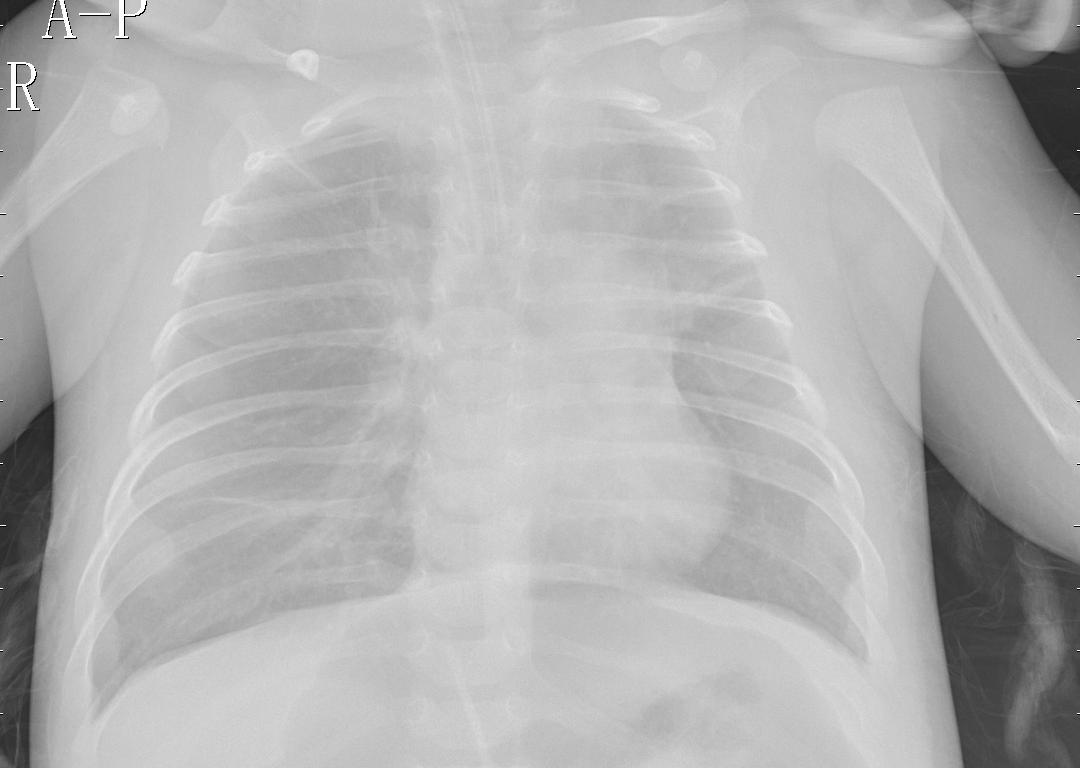
Diagnosis: PNEUMONIA